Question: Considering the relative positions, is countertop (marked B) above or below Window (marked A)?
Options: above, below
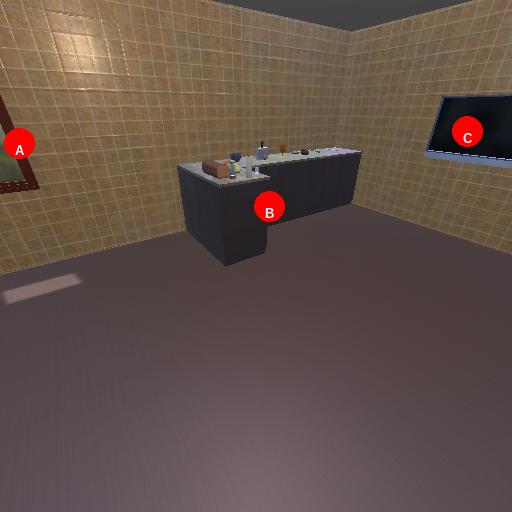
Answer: above